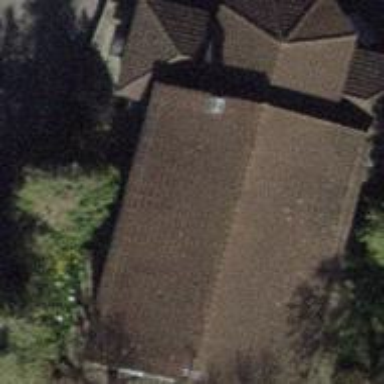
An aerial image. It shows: Place of worship with tiled roof.